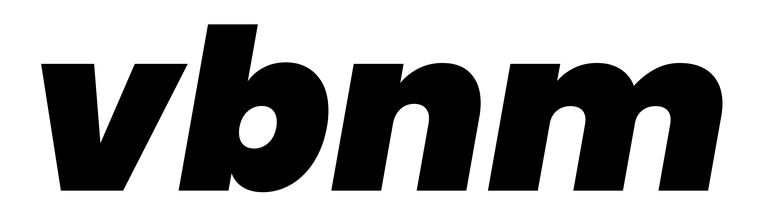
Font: Poppins-BlackItalic